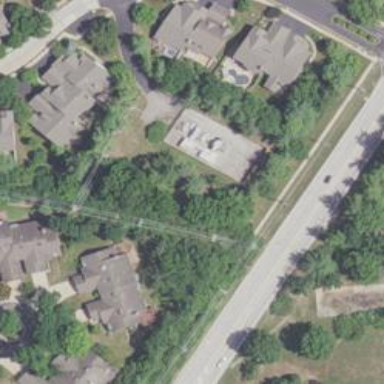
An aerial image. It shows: Substation.